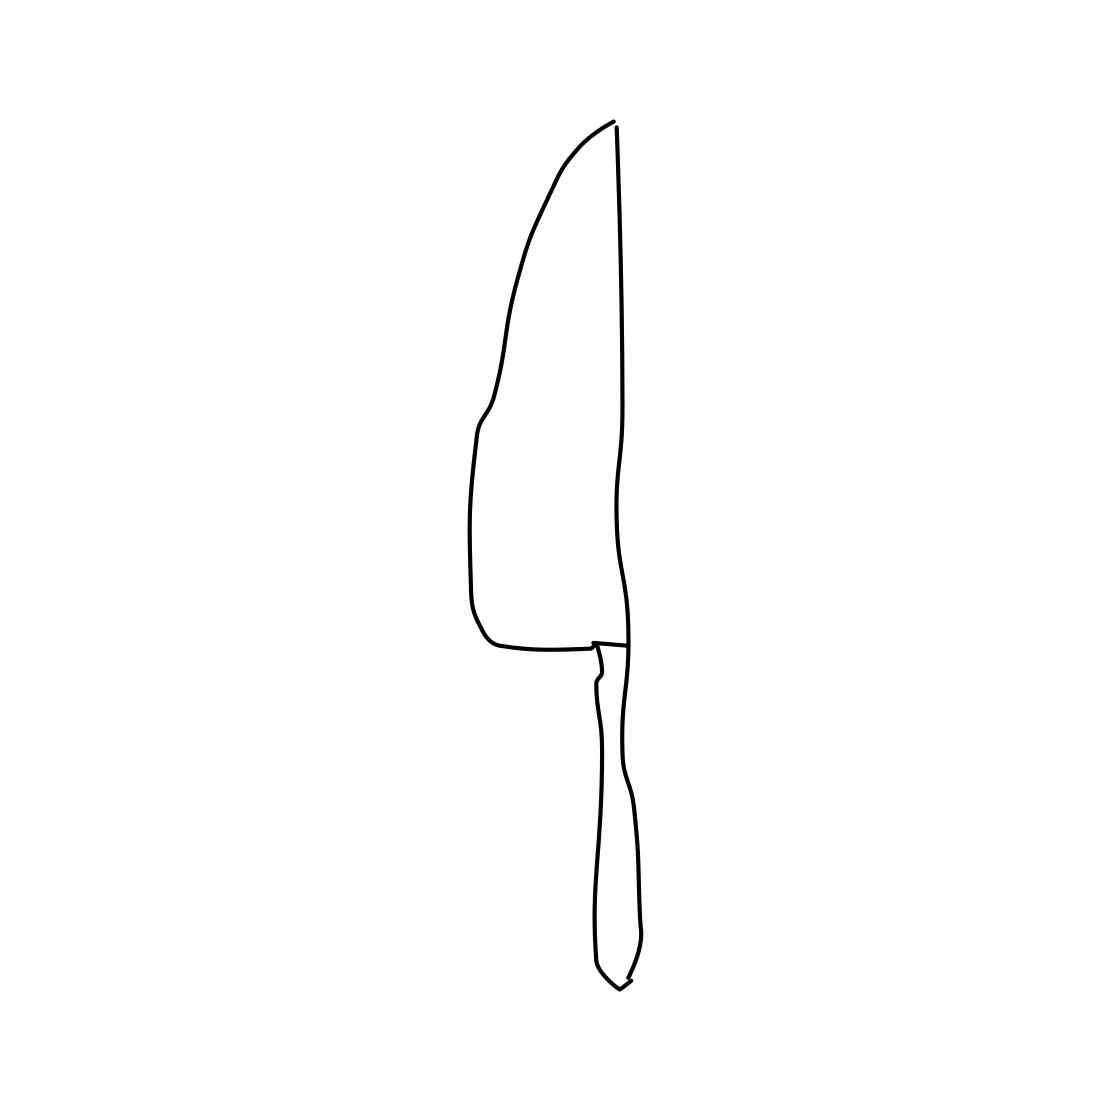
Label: knife